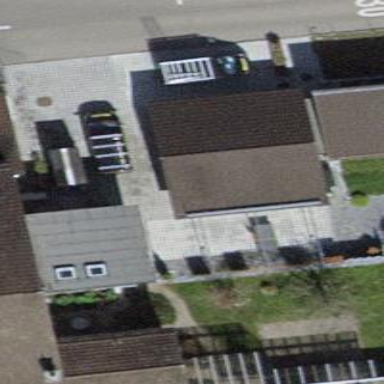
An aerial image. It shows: Building with tiled roof.